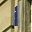
Label: 1